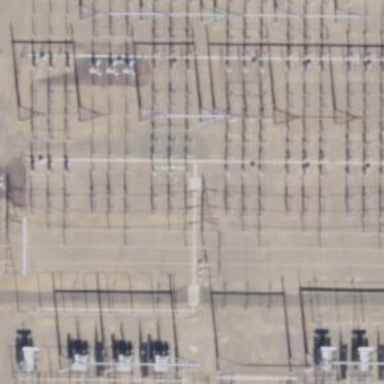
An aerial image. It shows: Switch for power supply.